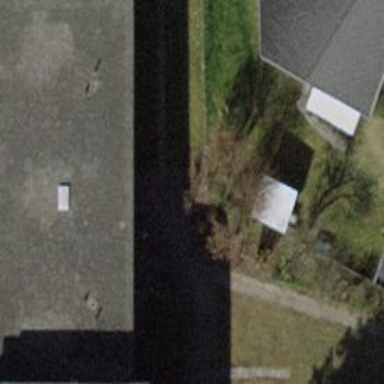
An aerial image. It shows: Terrace building.